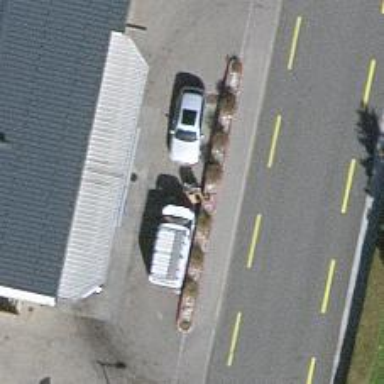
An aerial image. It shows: Charging station.